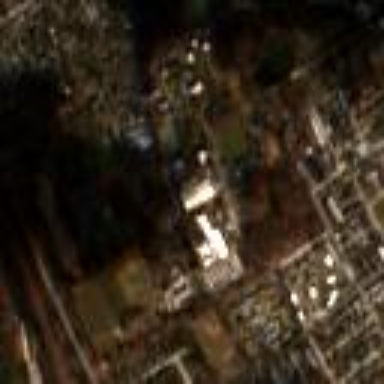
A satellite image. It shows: College.